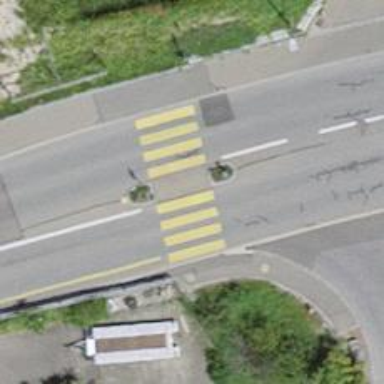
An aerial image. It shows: Uncontrolled zebra crossing with marked island on the road.